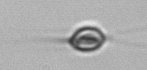
Label: Acanthoica_quattrospina